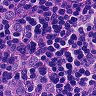
Metastatic tissue present: yes